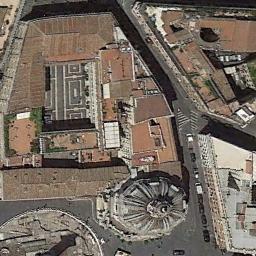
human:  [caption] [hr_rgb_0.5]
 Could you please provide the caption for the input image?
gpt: A cathedral with a brown roof  The main house in the middle of the church has a white round roof  There are many buildings around the church and roads with many cars .

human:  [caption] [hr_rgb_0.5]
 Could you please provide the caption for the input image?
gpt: The church with a circular roof is surrounded by some buildings .

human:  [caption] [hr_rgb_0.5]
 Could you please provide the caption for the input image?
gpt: The church with a circular pointed tower and the rest of the church has some orange sloping roofs .

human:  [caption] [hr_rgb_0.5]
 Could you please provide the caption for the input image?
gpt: A church with a round top beside some orange buildings .

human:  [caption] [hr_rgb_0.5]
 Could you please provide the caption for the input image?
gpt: This is a church  It has a roof like a spider's web .